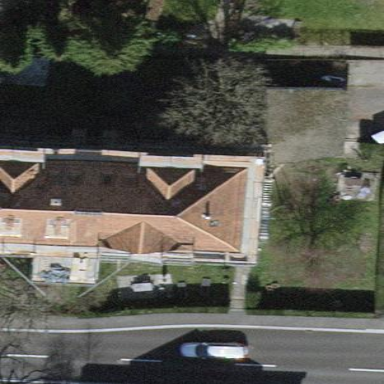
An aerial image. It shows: Building with tiled roof.